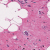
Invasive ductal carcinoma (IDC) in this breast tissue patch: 0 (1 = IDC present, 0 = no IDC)